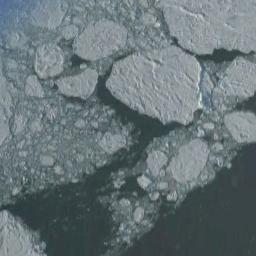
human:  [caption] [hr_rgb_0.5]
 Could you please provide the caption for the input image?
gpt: A large piece of ice floats on the deep blue sea .

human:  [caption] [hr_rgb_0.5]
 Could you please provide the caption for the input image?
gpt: A lot of floating sea ice of different sizes gathers together and the color of the seawater is deep blue  .

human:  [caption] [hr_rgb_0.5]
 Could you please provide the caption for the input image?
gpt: There is a big ice and many small ice on the light green sea .

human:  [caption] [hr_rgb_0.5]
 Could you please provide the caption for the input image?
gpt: Sea ice is more dense in the upper left .

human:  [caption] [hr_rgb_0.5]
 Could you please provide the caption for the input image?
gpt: There are some sea ice near the ice sheet .